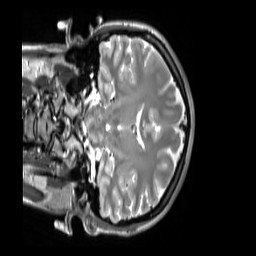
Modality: T2w
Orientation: coronal
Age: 25
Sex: female
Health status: ill
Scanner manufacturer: siemens
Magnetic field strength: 3 T
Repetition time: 2.8 s
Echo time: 0.326 s